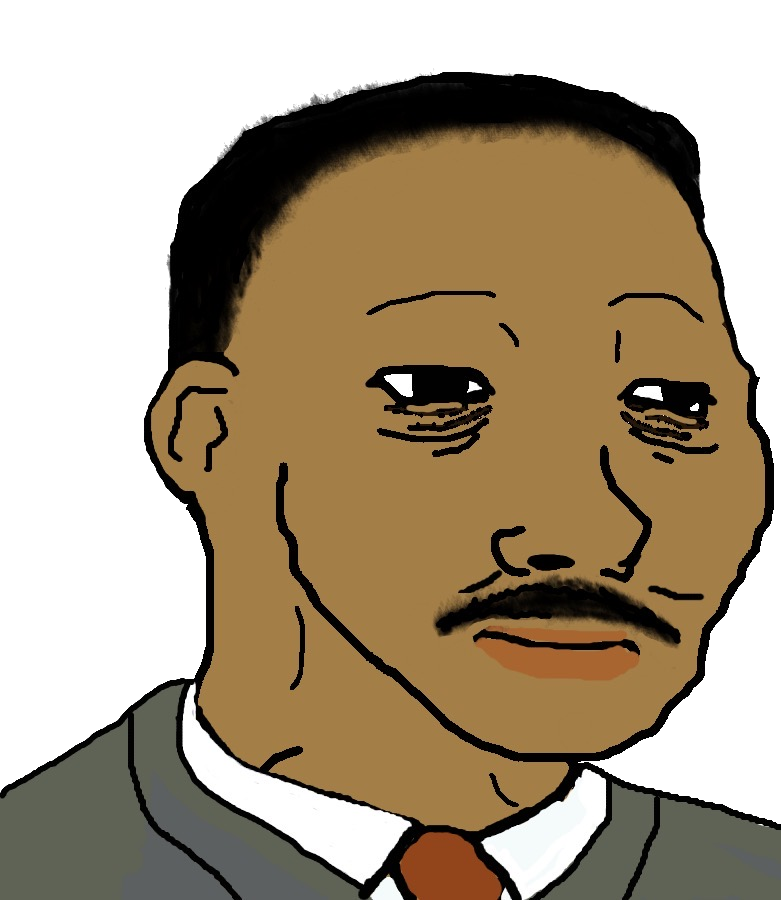
Label: 5_Doomer